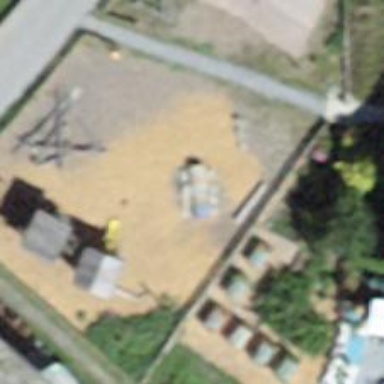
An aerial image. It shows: Playground structure.